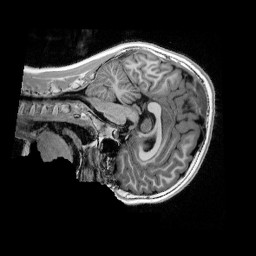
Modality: UNIT1_denoised
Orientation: sagittal
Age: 11
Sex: male
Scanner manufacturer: siemens
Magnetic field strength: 3 T
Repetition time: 4 s
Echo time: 0.00303 s